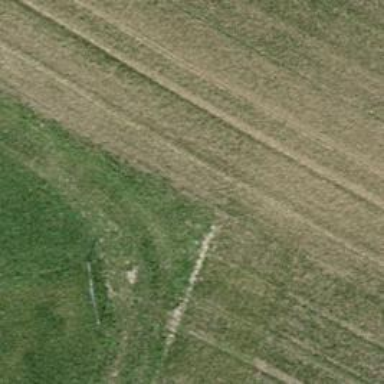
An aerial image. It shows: Track road with grass surface.